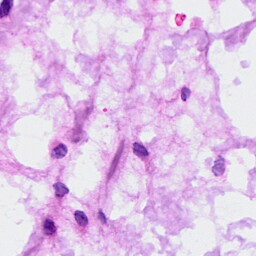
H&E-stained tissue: Ovarian